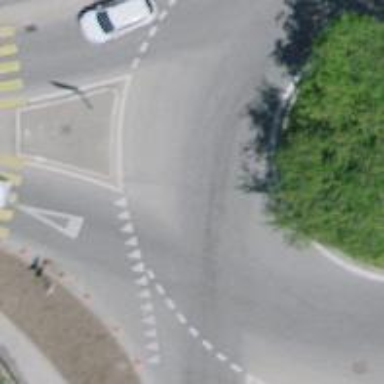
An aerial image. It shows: Tertiary road made of asphalt leading to roundabout junction.